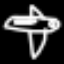
Label: airplane